Interaction volume radius: 10 \u00c5
Interaction volume height: 25 \u00c5
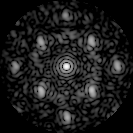
Disorder parameter: 0.4176